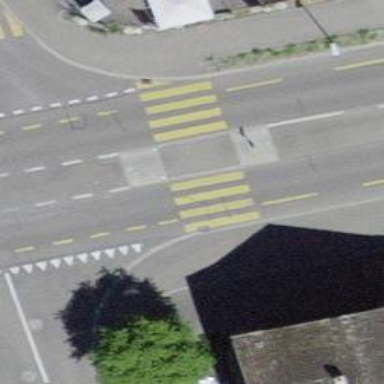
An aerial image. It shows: Tertiary road with designated cycle lane.